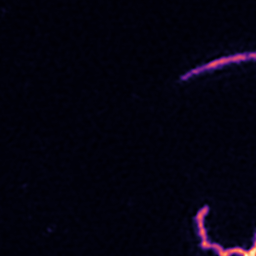
Label: Super-resolution ER image